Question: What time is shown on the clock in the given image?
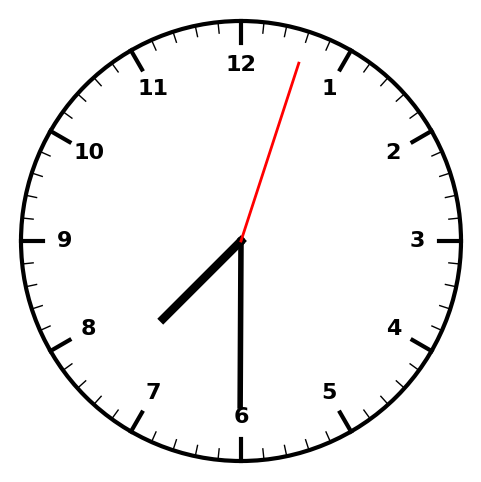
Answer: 07:30:03